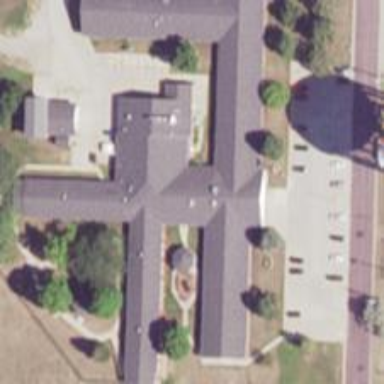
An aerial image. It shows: Nursing home.